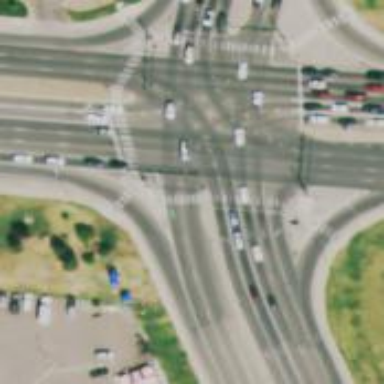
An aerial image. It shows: Trunk link highway.